Question: '''
try
{
OpenFileDialog dialog = new OpenFileDialog();
String appData = Environment.GetFolderPath(Environment.SpecialFolder.LocalApplicationData);
string tempPath = System.IO.Path.GetTempPath();
dialog.InitialDirectory = tempPath;
dialog.Multiselect = true;
dialog.Filter = "Temp files (*.tmp)|*.tmp";
dialog.ValidateNames = false;
if (dialog.ShowDialog() == DialogResult.OK)
{
string[] filePaths = dialog.SafeFileNames;
foreach (string s in filePaths)
richTextBox1.Text += s;
//MessageBox.Show("");
}
}
catch
{
MessageBox.Show("Error Occured");
}
'''
when i selecting files (which already in use in another application) in openfiledialog I getting error but still I want their paths...

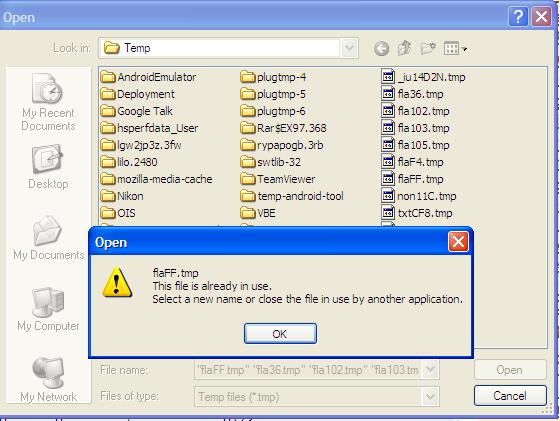
Answer: This is apparantly an issue with OpenFileDialog and MultiSelect "true." See this post for a discussion on the problem (and some possible solutions):
<URL>